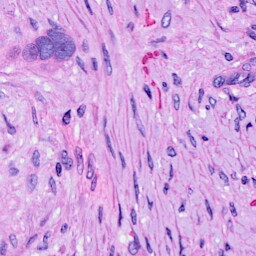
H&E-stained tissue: Ovarian